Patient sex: M
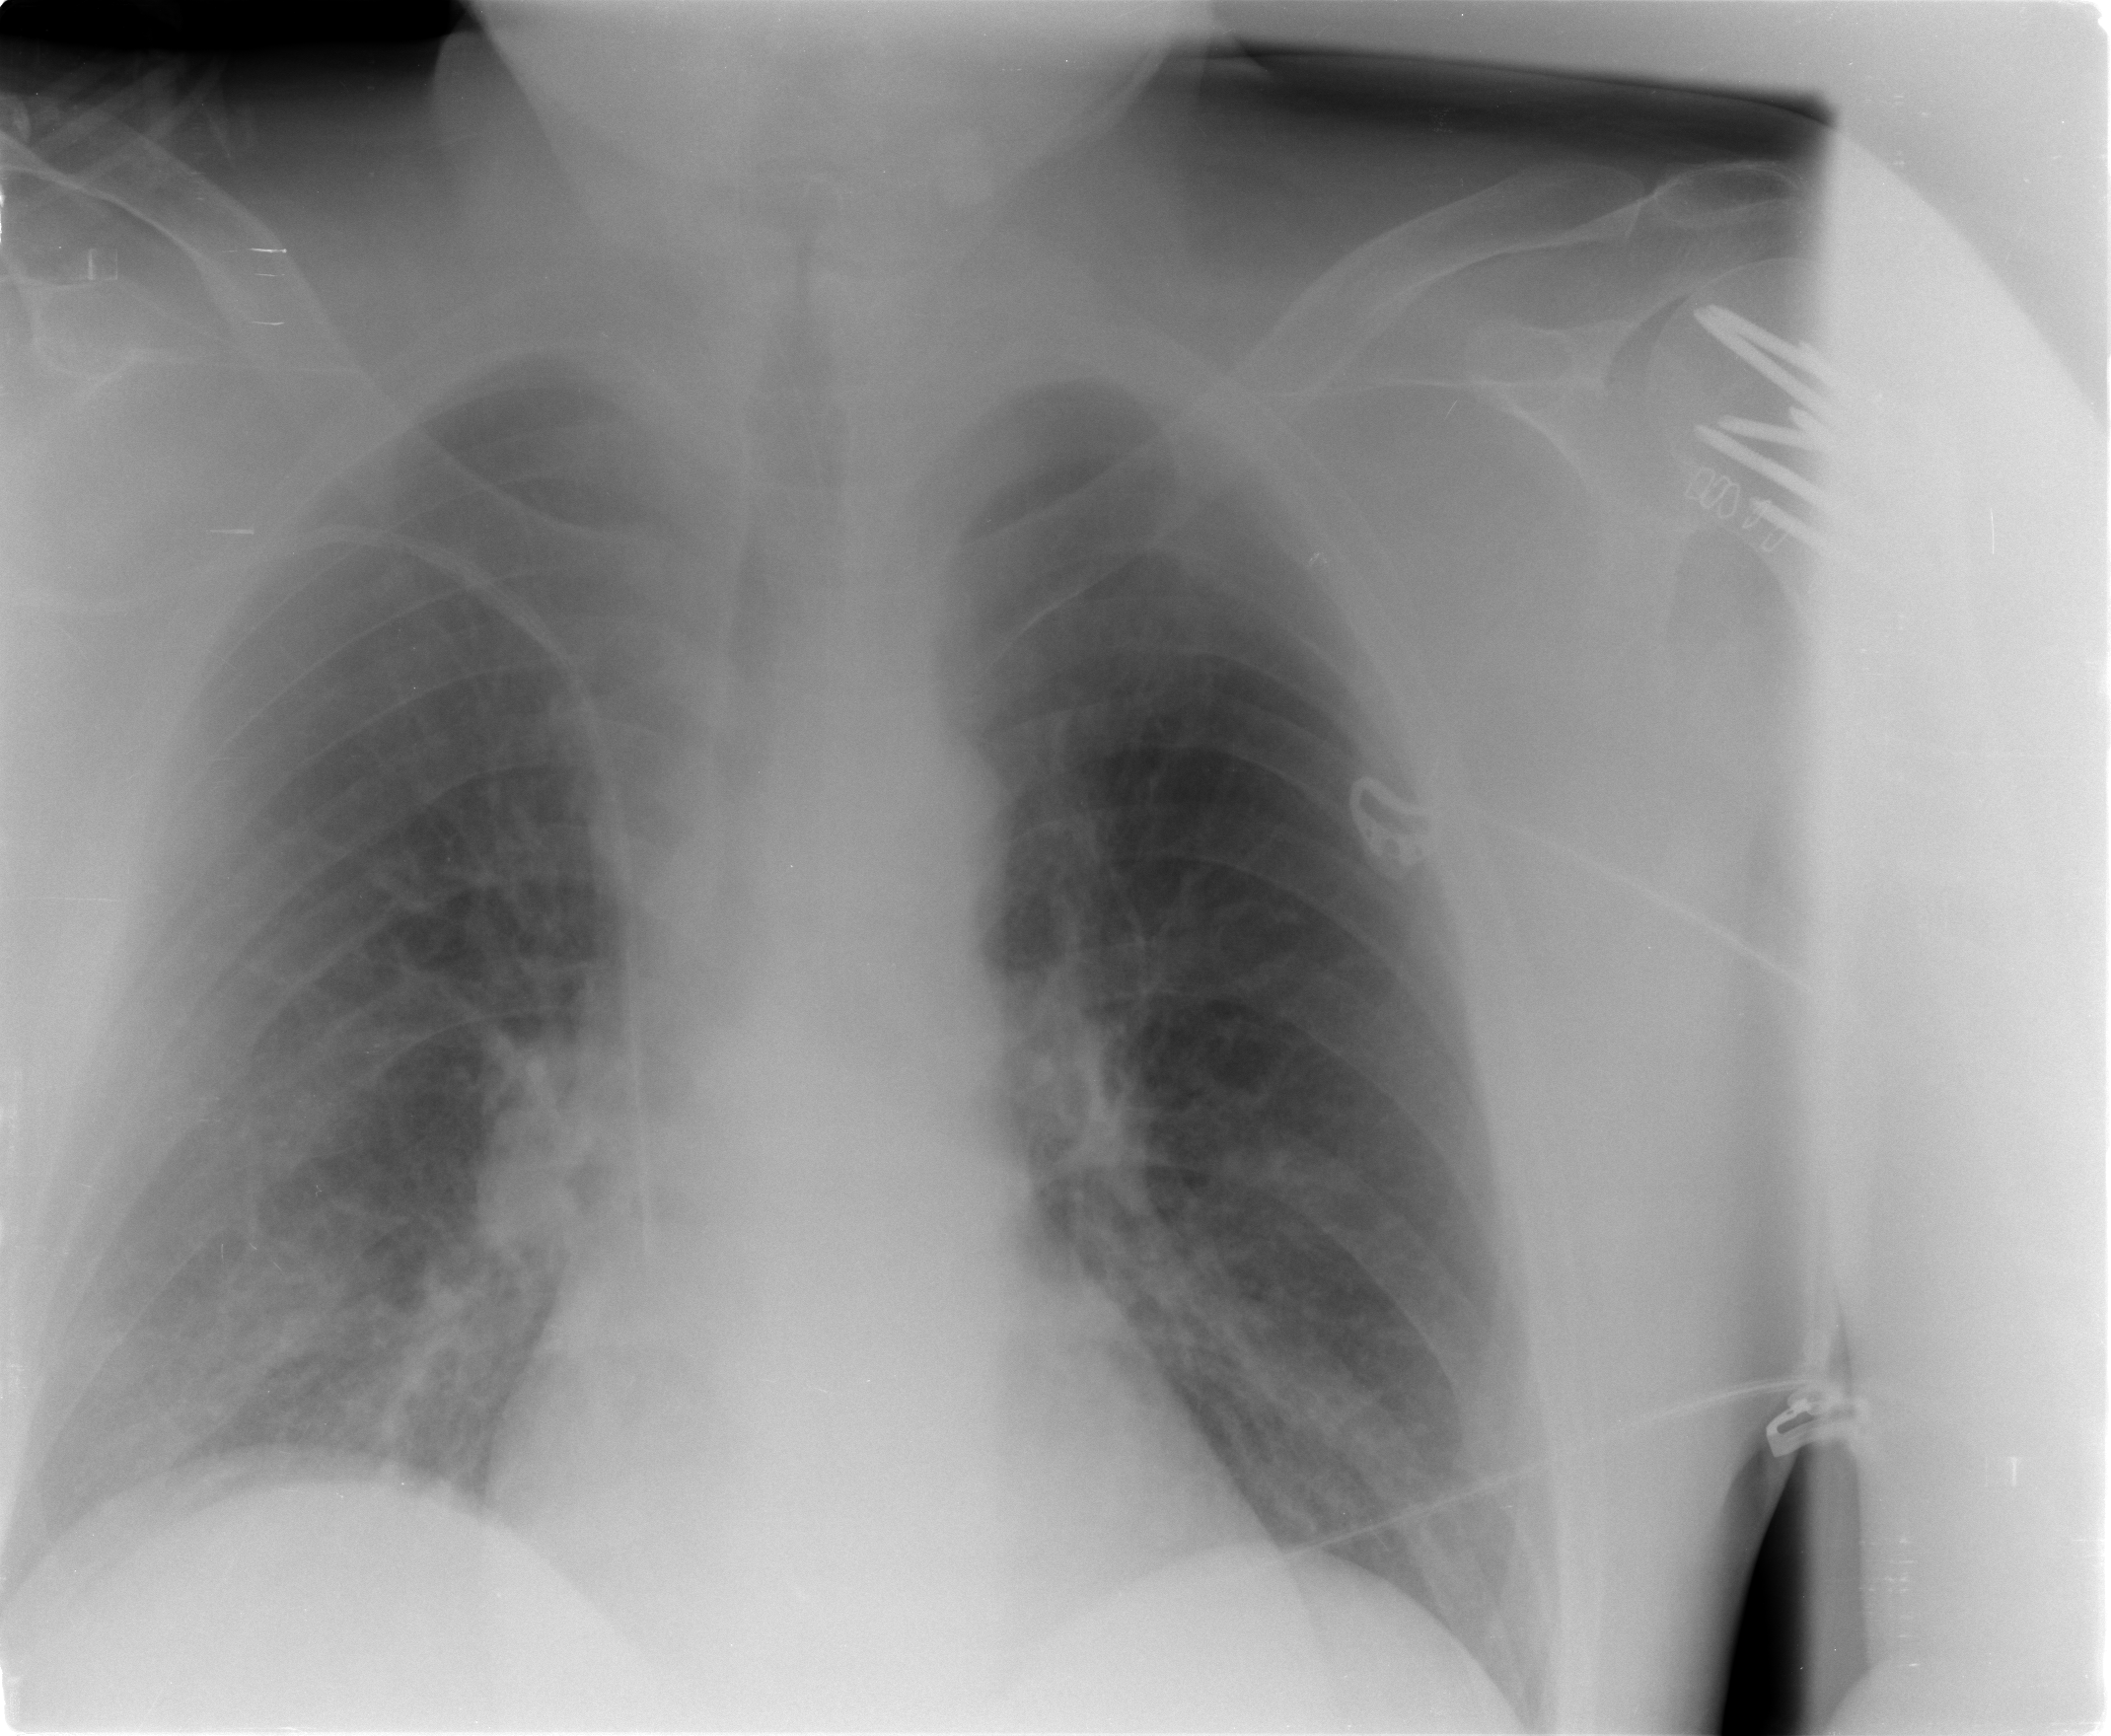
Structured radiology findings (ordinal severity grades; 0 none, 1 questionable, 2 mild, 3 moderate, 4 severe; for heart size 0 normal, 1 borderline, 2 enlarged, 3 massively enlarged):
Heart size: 0
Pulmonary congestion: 2
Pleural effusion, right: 0
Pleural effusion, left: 0
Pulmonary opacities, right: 0
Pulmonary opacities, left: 0
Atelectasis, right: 0
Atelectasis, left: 0